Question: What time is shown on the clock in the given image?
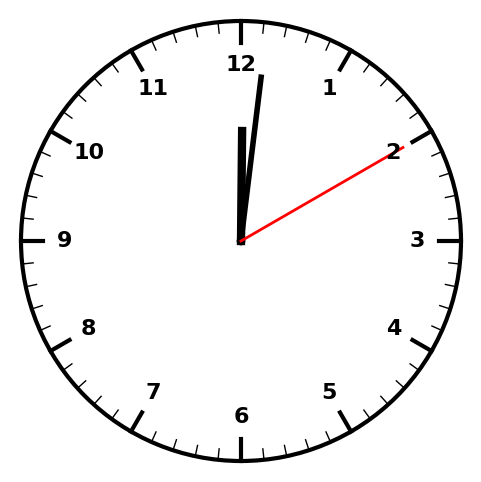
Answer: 12:01:10